Question: I'm having a strange issue, in <URL> there are two spans with different font-size.

The first span (with content "With empty title") has no explicit font size thus it inherits a font-size of 100%, in css inspector it becomes 12px. The second span with the word 'EMPTY', is initially hidden and is viewable by clicking on IT flag. It has this css applied
'''
td {
.empty {
color: #bbb;
font-size: 0.8em;
text-transform: uppercase;
letter-spacing: 0.2em;
}
}
'''
According to inspector, when "EMPTY" span is shown its computed size is 9px, however when the second span is shown there is a 1px flickering for the containing tr, on my browser tr height changes from 32px to 33px with the higher value when empty span is shown.
Why is this happening? How to prevent that without changing 'span.empty' font-size?
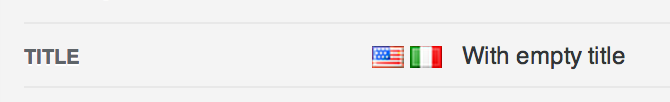
Answer: Span is an 'inline' element and behave in the flow like letters or inline-boxes does.
It stands on the 'baseline', beneath the 'baseline' , you have a gap that remains for letters such as : g,j,p,q,y,....
Letters and inline-boxes stands on 'baseline' wich is the defaut 'vertical-align' for any inline element. reset it to 'vertical-align:top' or 'bottom' and the gap will be part of area used.
If you reduce line-height, the baseline is reduced, and element 'too high' will be go over it.